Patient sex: M
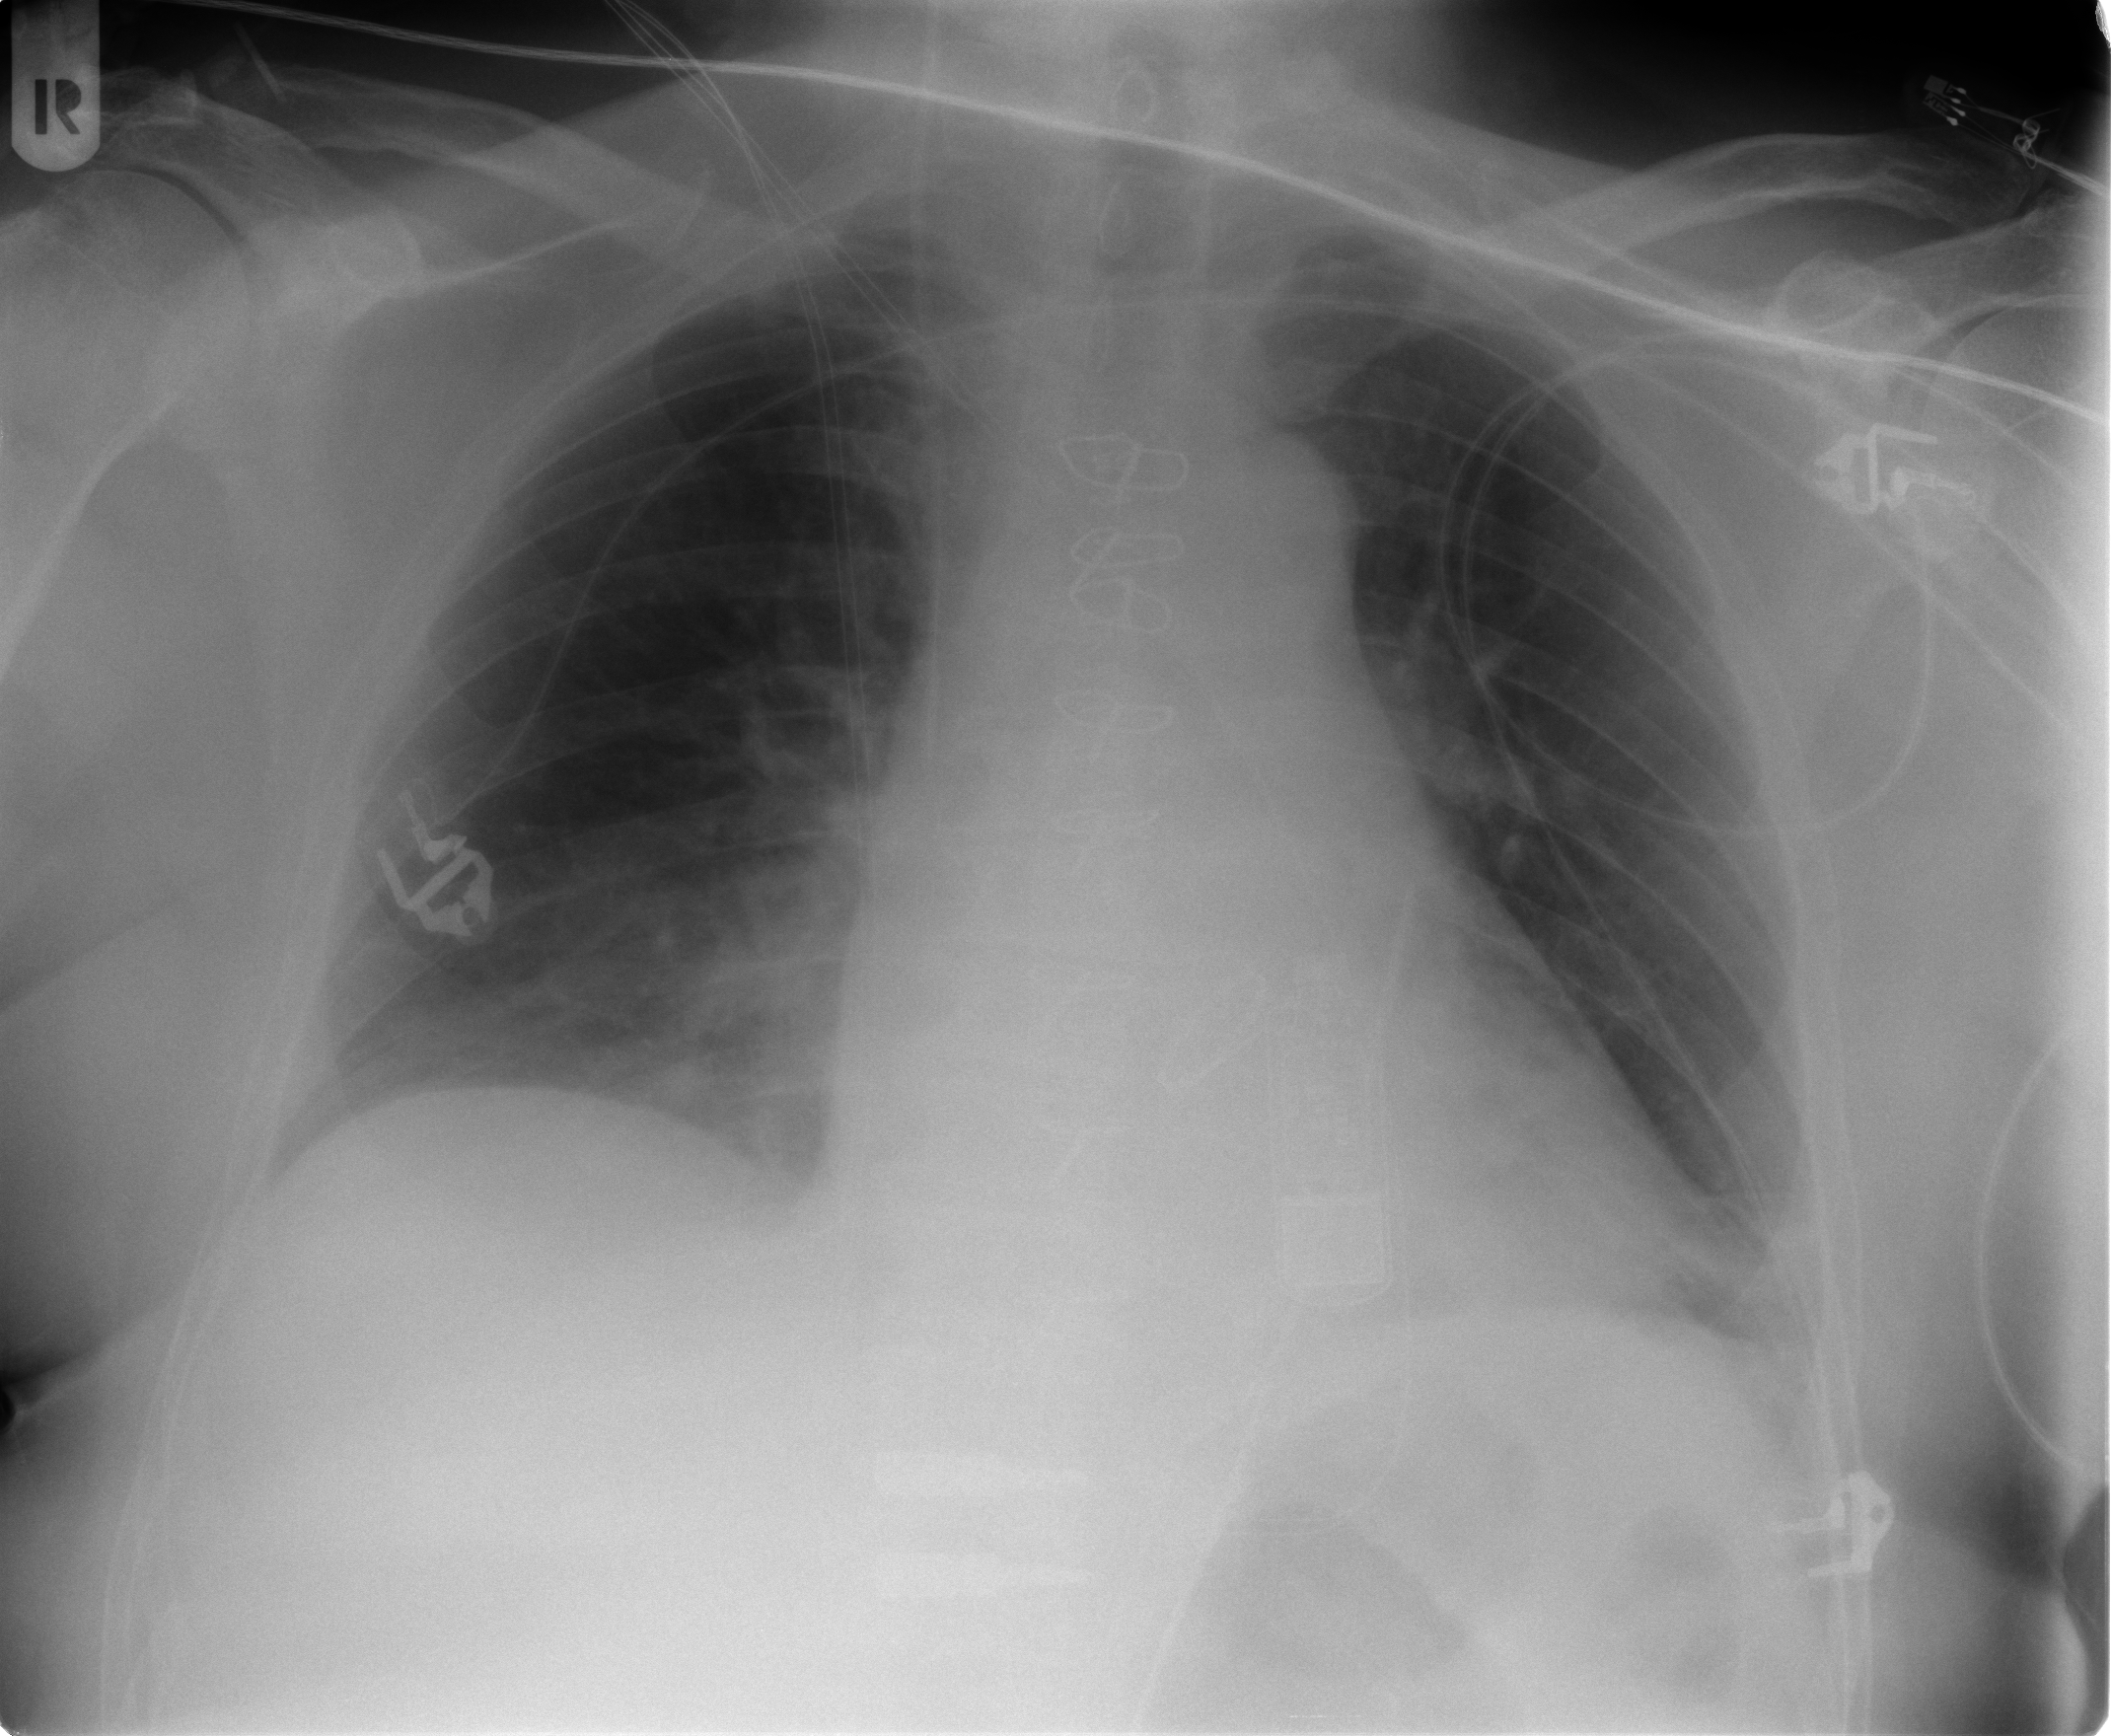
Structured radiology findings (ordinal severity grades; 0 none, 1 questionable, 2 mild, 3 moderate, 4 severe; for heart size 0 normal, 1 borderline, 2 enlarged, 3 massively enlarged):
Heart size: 1
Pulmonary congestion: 0
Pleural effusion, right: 0
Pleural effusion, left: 0
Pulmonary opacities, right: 0
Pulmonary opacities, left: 0
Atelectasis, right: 0
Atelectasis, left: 2